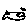
Label: fish